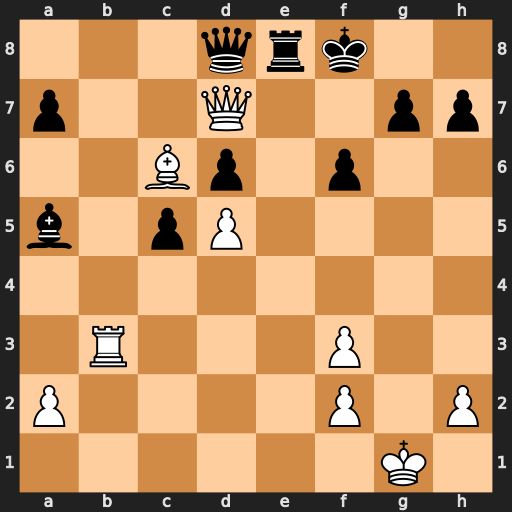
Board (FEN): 3qrk2/p2Q2pp/2Bp1p2/b1pP4/8/1R3P2/P4P1P/6K1
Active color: w
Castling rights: -
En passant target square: -
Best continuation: Qxe8+ Qxe8 Bxe8